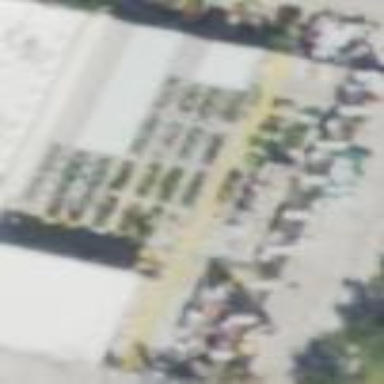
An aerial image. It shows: Garden center shop.